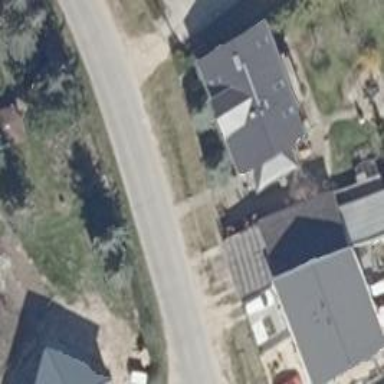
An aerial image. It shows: Asphalt road in residential area.